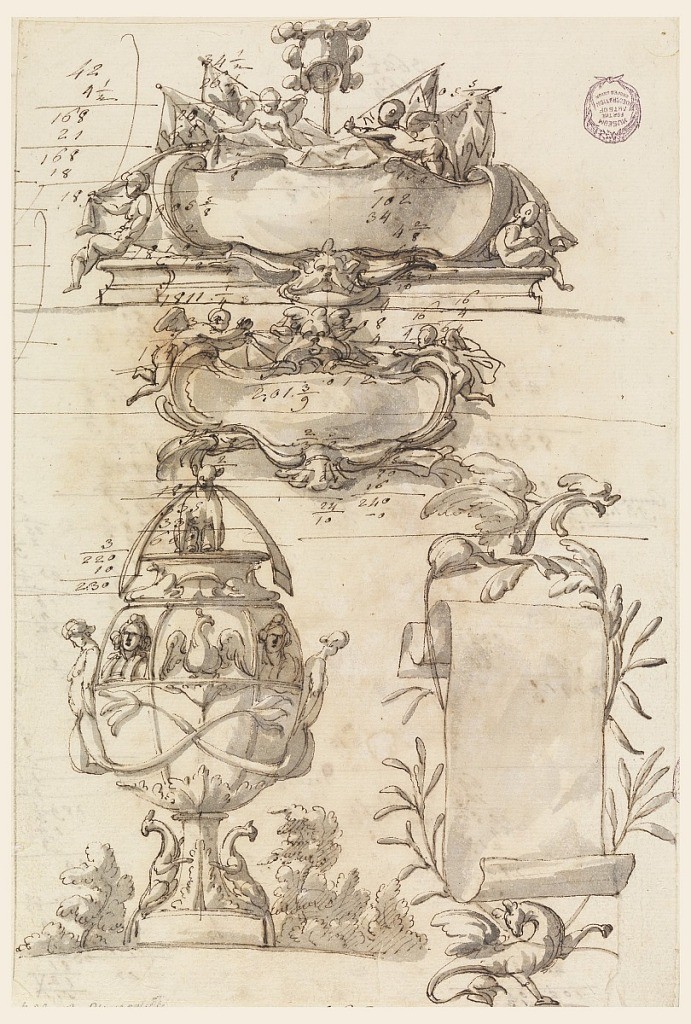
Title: Two escutcheons, decorative vase and a scroll
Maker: Filippo Marchionni, Italian, 1732–1805
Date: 1750–75
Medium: Pen and ink, brush and gray watercolor on paper
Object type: Drawing
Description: The upper escutcheon is in front of a trophy of colors and a helmet and above an entablature; there are four putti. The lower escutcheon has a mask on top; is in front of a cloth supported by two flying putti. At lower left is the vase; beside its foot are two kangaroos; the handles are formed by mermaids with tails entwined. The body of the vase is subdivided in compartments; the upper ones contain busts and an eagle; on top of the cover sits a bear below a scroll; bushes beside the foot. Lower right: a paper scroll between branches; with fantastical animals above and below. Accounting figures on verso.